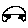
Label: car